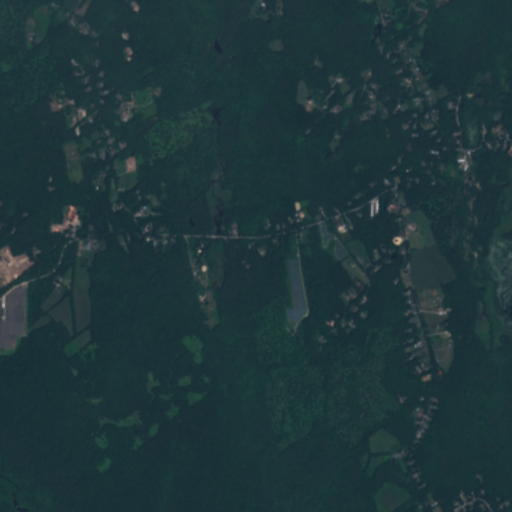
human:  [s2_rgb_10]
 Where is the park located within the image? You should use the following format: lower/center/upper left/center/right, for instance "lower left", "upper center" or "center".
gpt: The park is located in the center right of the image.
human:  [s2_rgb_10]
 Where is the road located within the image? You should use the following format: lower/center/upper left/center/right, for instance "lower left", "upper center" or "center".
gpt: There is no road in the image.